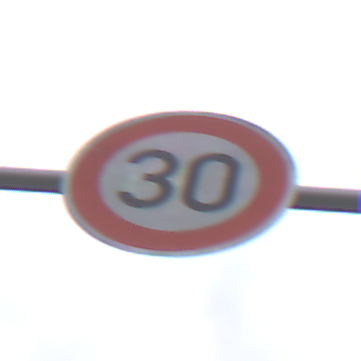
Verkehrszeichen: Geschwindigkeit30
Umgebung: Outdoor, Suburban
Tageszeit: Midday
Wetter: Overcast
Licht: Natural
Jahreszeit: NotSpecified
Kontrast: LowContrast